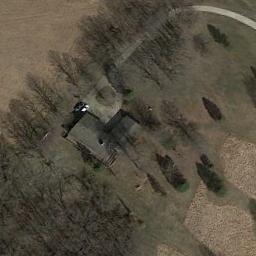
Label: sparse_residential